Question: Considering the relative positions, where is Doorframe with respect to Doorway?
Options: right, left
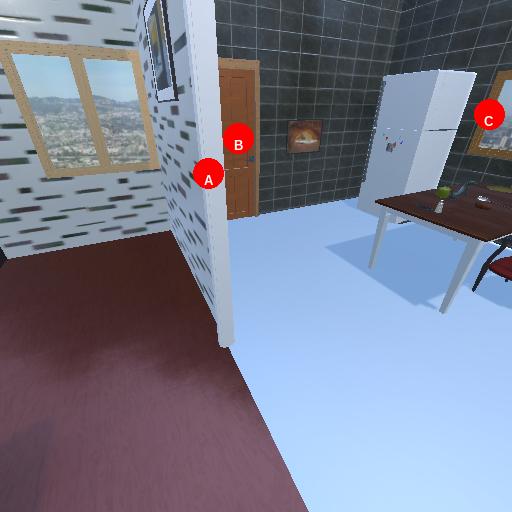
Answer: right